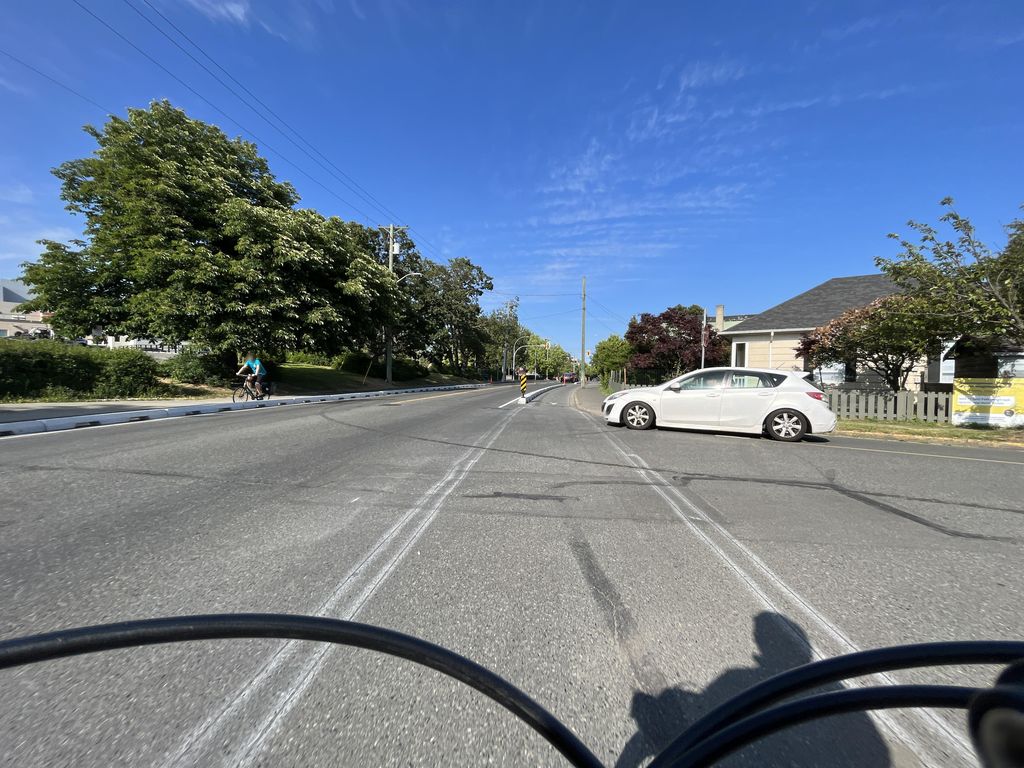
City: victoria